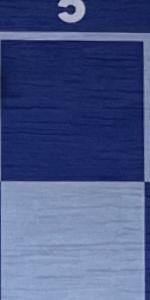
Label: Empty